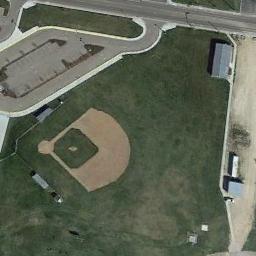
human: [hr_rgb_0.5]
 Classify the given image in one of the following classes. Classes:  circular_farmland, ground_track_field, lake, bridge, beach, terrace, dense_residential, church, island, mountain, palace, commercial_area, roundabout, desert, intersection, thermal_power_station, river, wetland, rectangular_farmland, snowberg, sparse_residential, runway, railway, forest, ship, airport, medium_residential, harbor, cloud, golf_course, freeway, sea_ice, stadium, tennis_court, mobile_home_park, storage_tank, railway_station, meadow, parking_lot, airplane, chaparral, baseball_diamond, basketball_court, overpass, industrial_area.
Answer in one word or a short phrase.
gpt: baseball_diamond